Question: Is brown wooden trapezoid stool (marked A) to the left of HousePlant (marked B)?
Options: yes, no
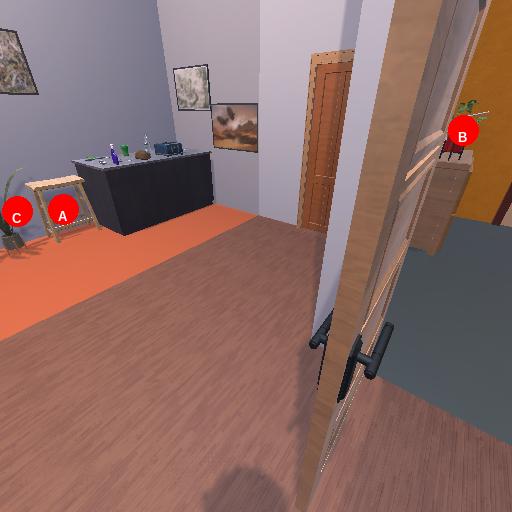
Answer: yes